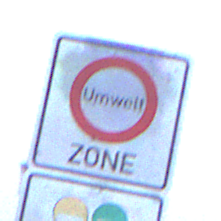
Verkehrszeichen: BeginnUmweltzone
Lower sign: FreistellungVomVerkehrsverbot2
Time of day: Dawn
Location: Outdoor (Urban)
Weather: Clear
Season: NotSpecified
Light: Natural